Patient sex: M
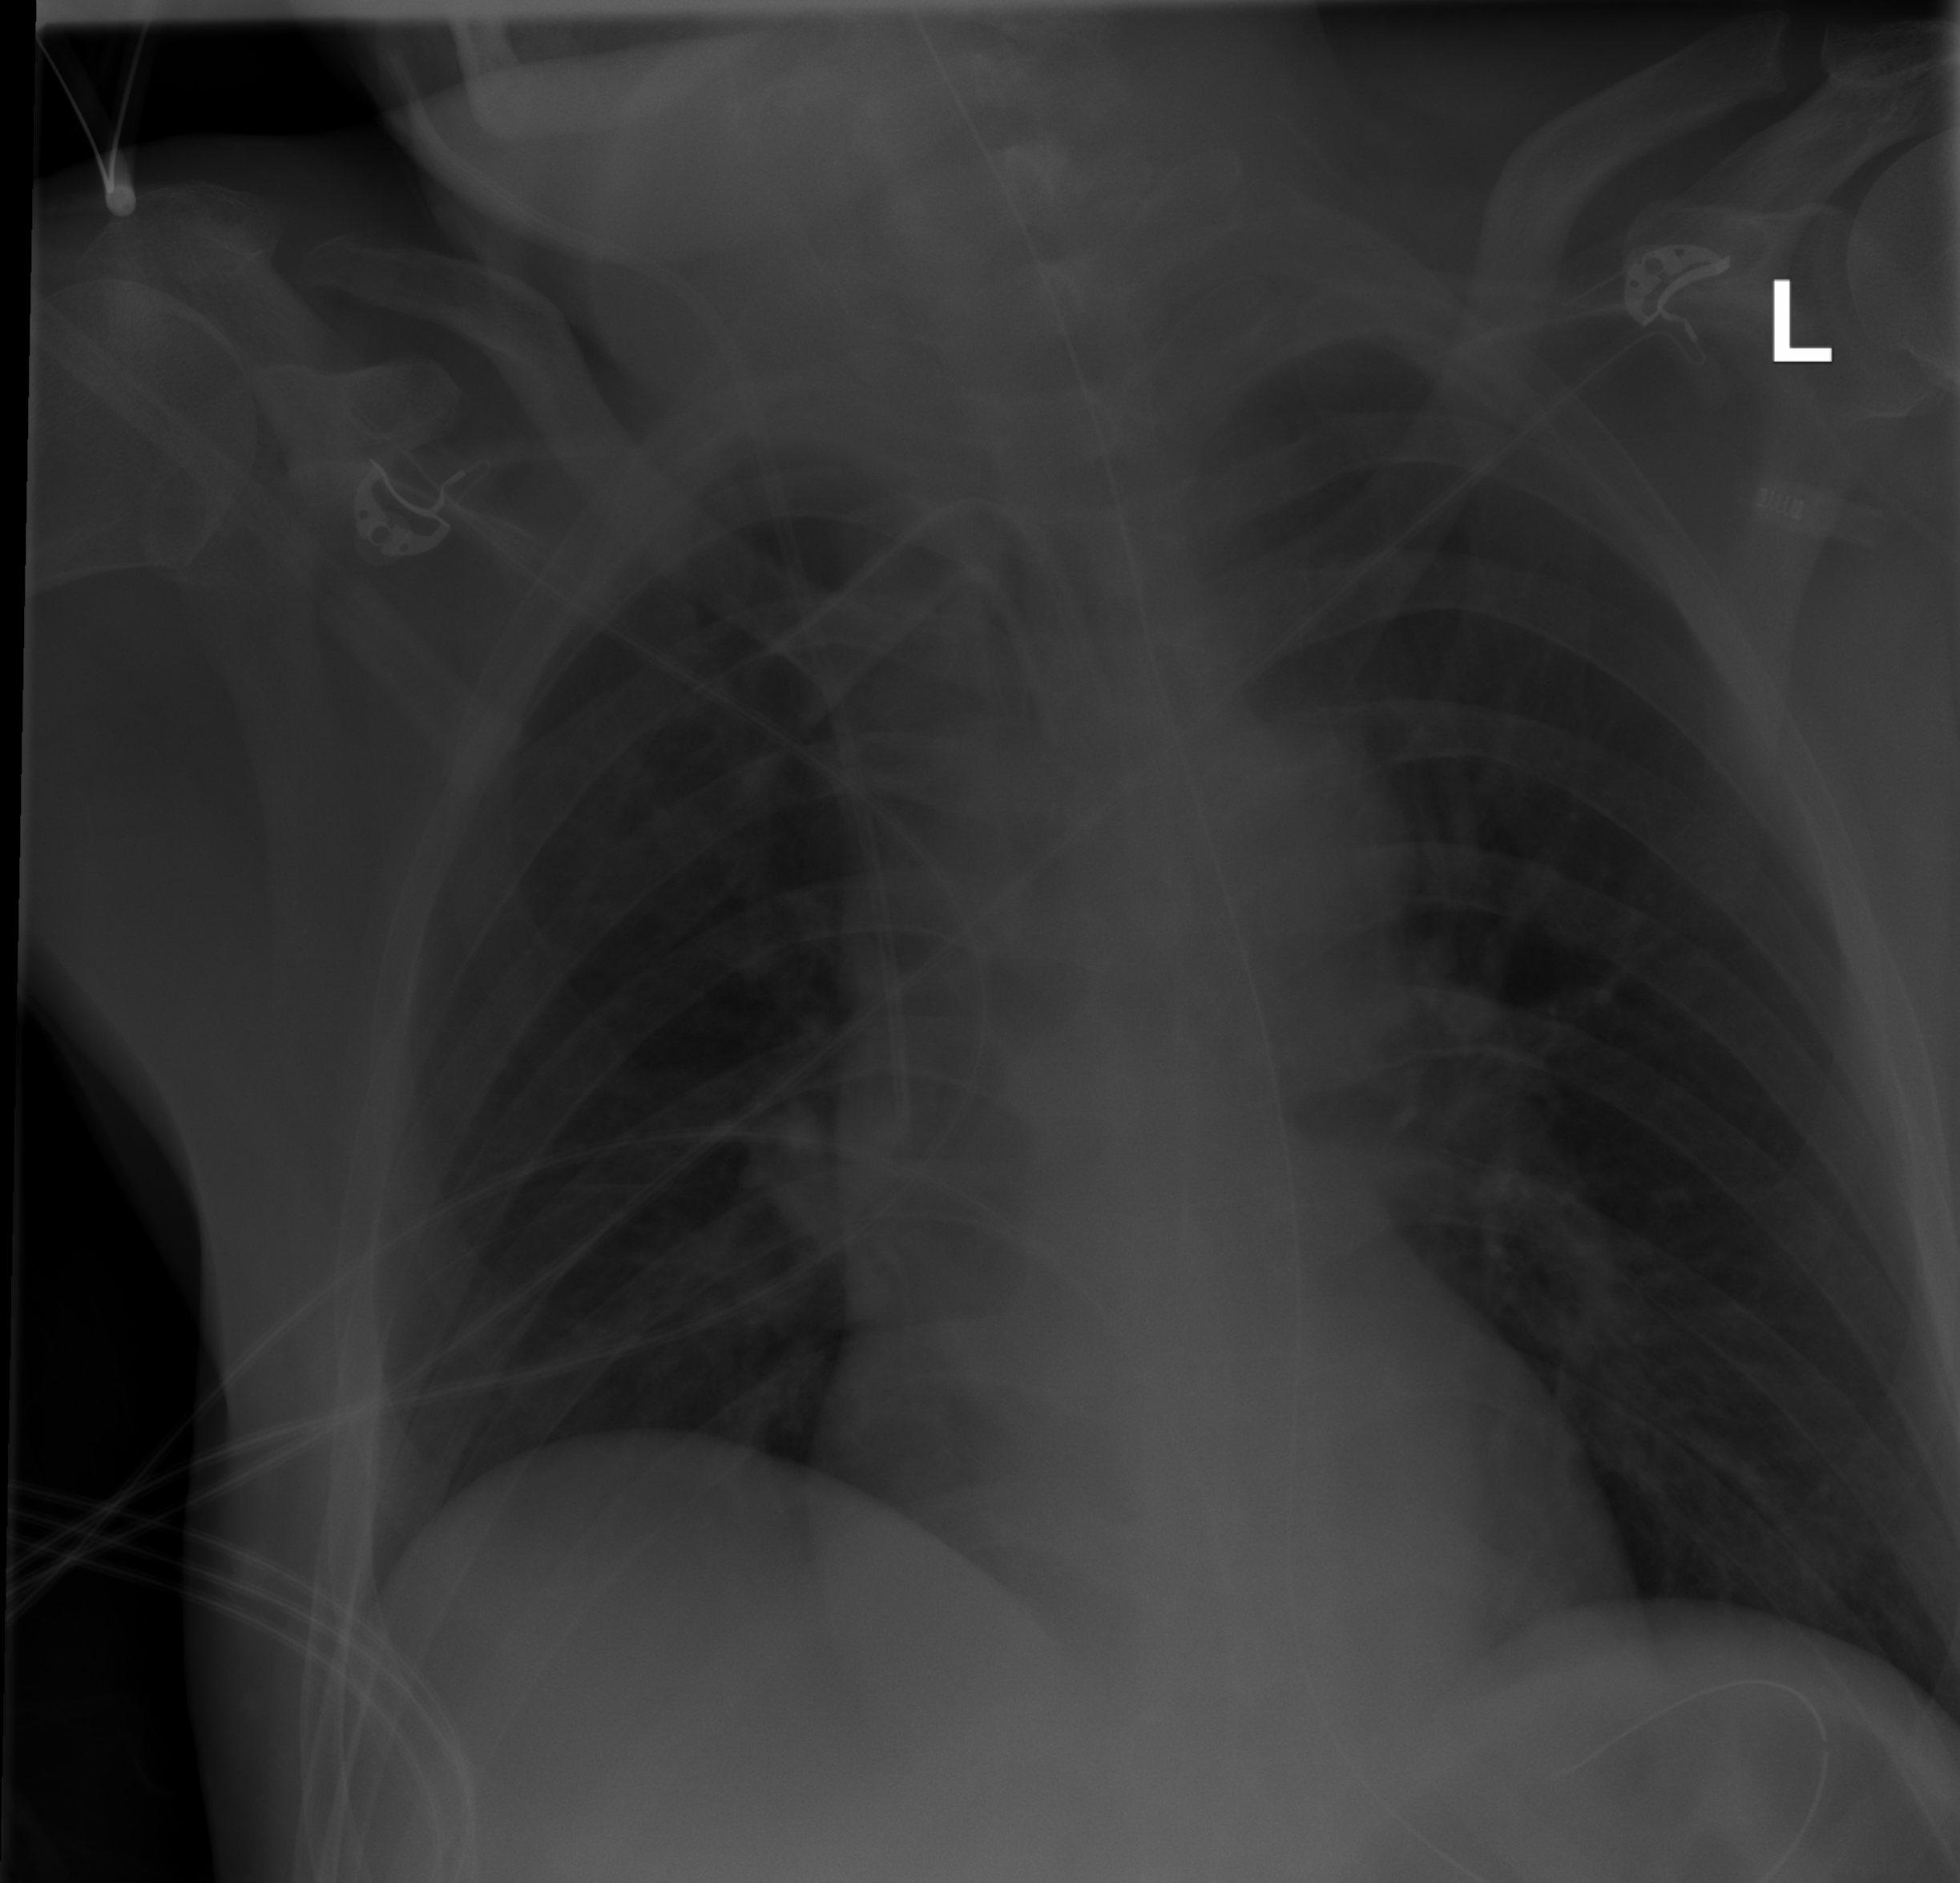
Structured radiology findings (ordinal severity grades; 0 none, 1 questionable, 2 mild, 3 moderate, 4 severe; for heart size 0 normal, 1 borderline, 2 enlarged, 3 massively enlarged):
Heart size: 0
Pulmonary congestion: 0
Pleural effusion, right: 0
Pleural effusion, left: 0
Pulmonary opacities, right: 2
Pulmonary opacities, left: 0
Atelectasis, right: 0
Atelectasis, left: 0